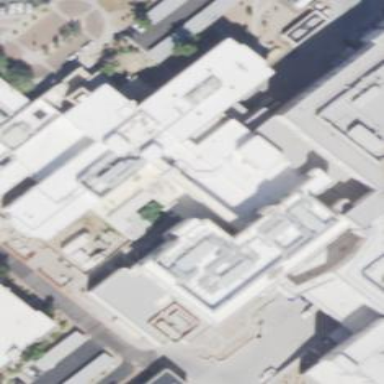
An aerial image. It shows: Hospital building.